Question: I have plotted a graph with two y-axes. However, the titles of the axes are a little too close to them for my taste. I've managed to distance the primary axis title but can't figure out how to do the same for the secondary axis. Here is the code I've used:
'''
ggplot(data1, aes(x=year))+
geom_line(aes(y= data1$'export share', colour= "export share"), size = 2)+
geom_line(aes(y=data1$pm25/coeff, colour= "pm25"), size = 2)+
scale_x_continuous(breaks = scales::pretty_breaks(n = 17), name = "Year")+
scale_y_continuous(name="Export Share of GDP", labels = scales::percent, sec.axis=sec_axis(trans = ~.*coeff, name = "PM2.5"))+
theme(axis.title.y = element_text(margin = margin(t = 0, r = 20, b = 0, l = 0)), axis.text.x = element_text(vjust = 5) ,legend.title = element_blank(), legend.box.margin = margin(0,0,0,10), text = element_text(size = 30)) +
scale_colour_discrete("",
breaks=c("export share", "pm25"),
labels=c("Export Share of GDP", "PM2.5")) +
geom_vline(xintercept=2006) +
geom_vline(xintercept = 2000)
'''

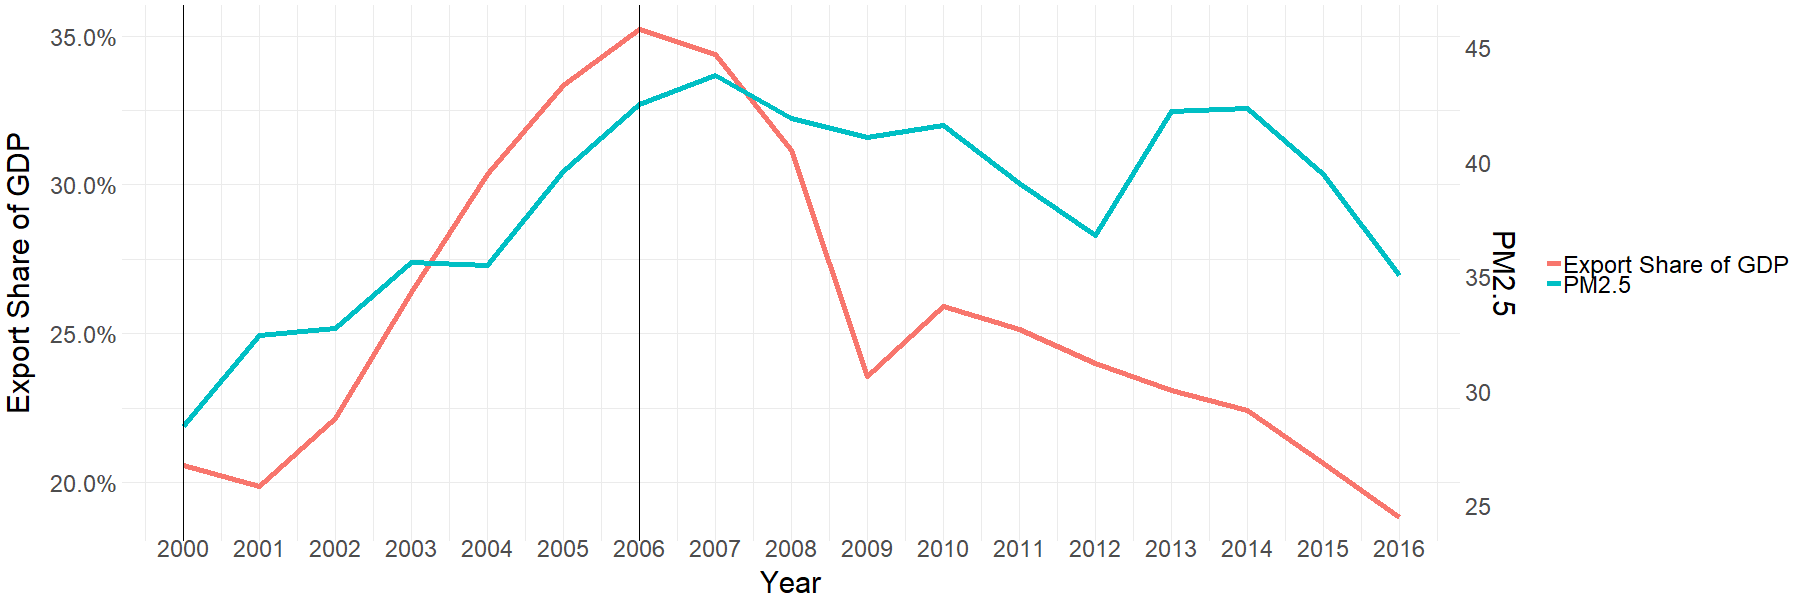
Answer: You can increase the margin on the right by increasing the second argument of 'plot.margin'
'''
+ theme(plot.margin=unit(c(1,3,1,1), "cm"))
'''
And then increase the 'vjust' argument of 'axis.title.y.right':
'''
+ theme(axis.title.y.right = element_text(vjust=2 or 3 or 4))
'''
Larger numbers for 'vjust' go further away from the axis. Of course you combine the above two "theme" commands into one.